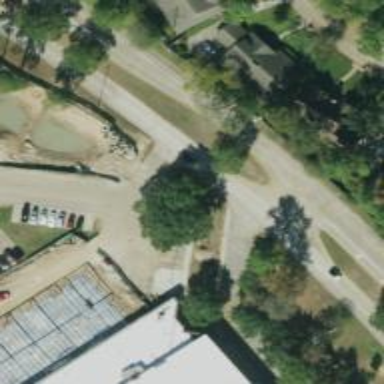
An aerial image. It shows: Driveway.